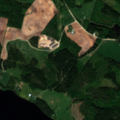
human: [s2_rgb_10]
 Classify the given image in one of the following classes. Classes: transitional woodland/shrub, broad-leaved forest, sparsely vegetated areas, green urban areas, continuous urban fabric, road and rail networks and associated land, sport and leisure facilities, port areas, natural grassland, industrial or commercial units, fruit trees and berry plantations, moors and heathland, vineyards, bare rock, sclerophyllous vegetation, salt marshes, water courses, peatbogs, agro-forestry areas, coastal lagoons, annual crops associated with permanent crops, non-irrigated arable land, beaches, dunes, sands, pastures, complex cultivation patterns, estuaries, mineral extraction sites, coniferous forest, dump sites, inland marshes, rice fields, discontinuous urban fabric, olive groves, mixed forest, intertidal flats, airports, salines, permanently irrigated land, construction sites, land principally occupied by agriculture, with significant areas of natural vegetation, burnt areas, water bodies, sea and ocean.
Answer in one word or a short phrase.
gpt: land principally occupied by agriculture, with significant areas of natural vegetation, coniferous forest, mixed forest, transitional woodland/shrub, water bodies